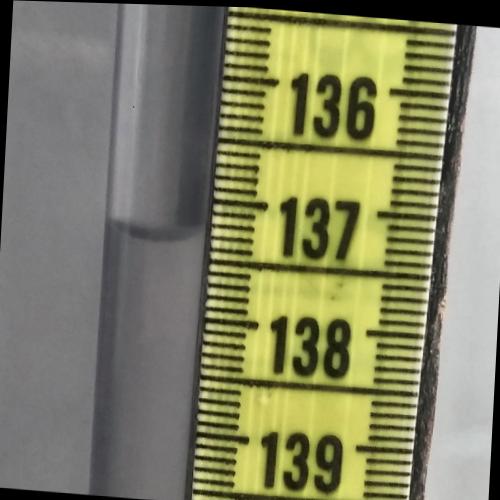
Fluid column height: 137.3 cm